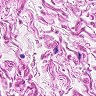
Metastatic tissue present: no